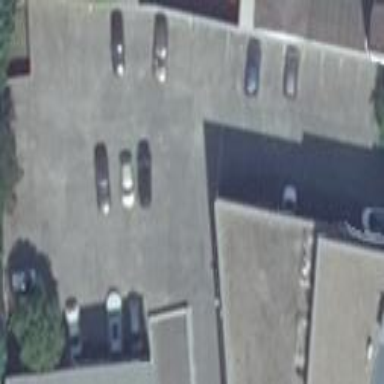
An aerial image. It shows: Rooftop parking area with asphalt surface.